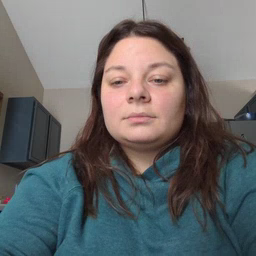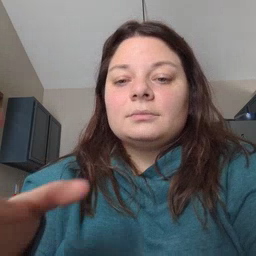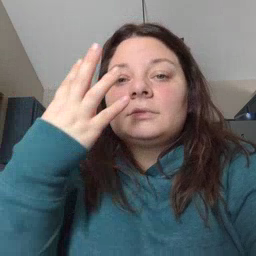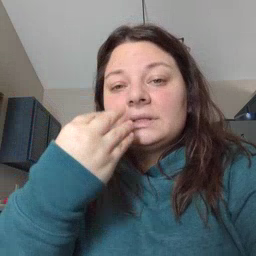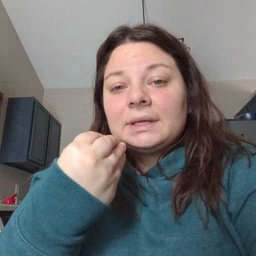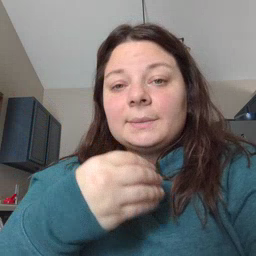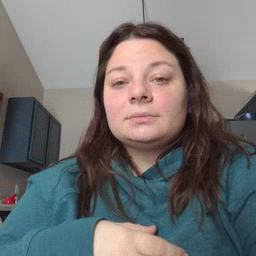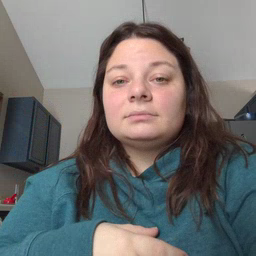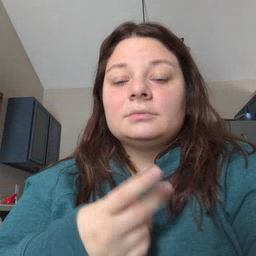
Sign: sleep